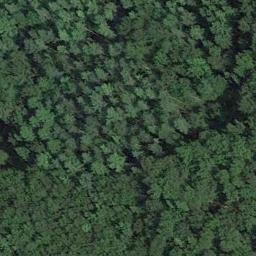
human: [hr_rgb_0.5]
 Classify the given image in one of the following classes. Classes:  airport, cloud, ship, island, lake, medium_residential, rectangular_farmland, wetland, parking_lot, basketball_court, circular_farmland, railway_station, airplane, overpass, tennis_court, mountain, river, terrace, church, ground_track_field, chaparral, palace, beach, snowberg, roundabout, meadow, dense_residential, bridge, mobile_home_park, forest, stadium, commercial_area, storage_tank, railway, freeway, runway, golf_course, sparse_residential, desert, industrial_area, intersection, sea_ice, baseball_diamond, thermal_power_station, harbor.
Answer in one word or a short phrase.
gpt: forest